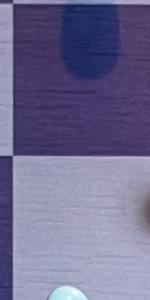
Label: Empty